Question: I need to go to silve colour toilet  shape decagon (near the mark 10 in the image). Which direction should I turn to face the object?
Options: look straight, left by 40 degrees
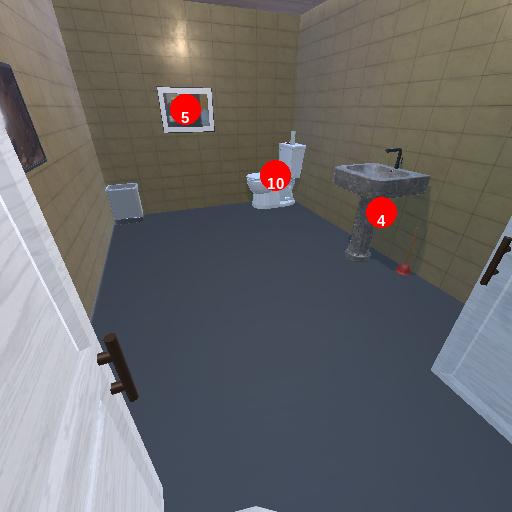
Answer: look straight